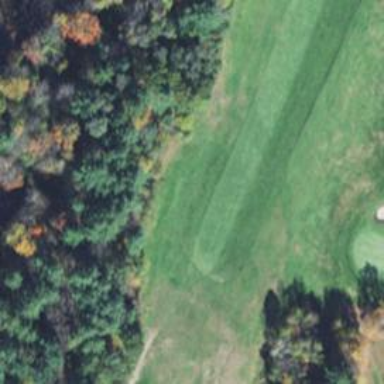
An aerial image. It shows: Golf hole.